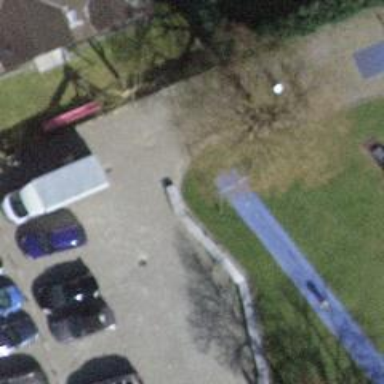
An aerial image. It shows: Playground featuring zipwire.